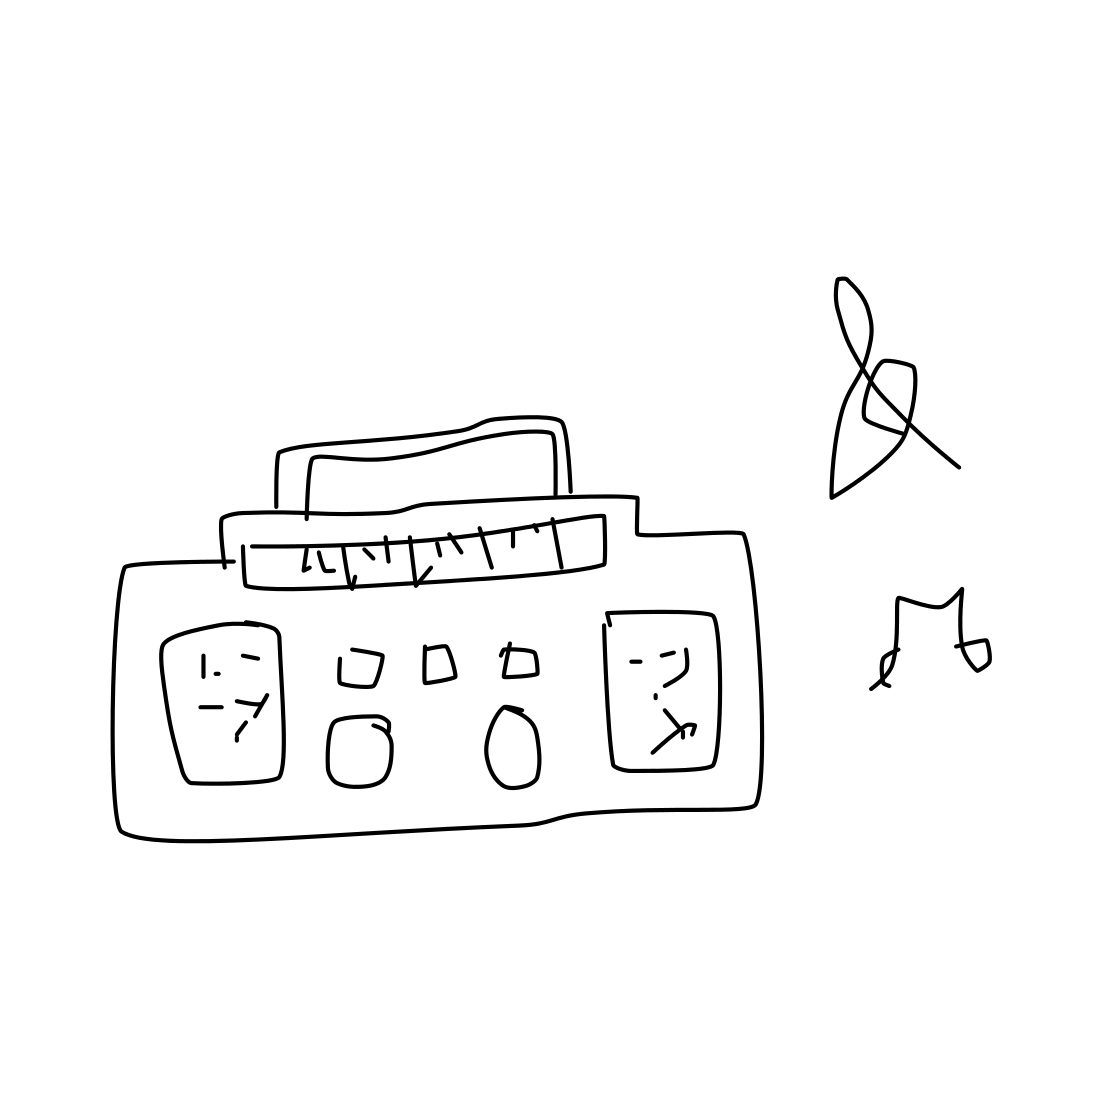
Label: radio